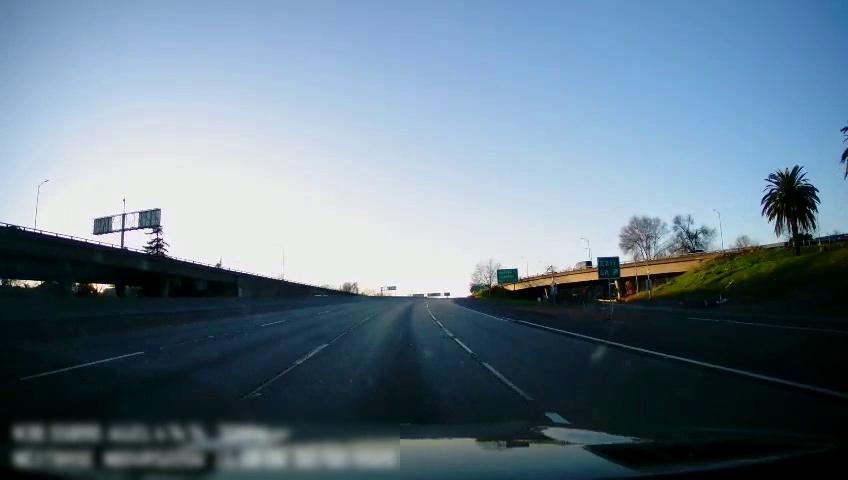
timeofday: Day
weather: Sunny
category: Drivable Space
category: Vehicles | Van
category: Lanes | Current Lane
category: Lanes | Current Lane
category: Lanes | Alternate Lane
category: Lanes | Alternate Lane
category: Lanes | Alternate Lane
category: Traffic | Signs
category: Traffic | Signs